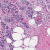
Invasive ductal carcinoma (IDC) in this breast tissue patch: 1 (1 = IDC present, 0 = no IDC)